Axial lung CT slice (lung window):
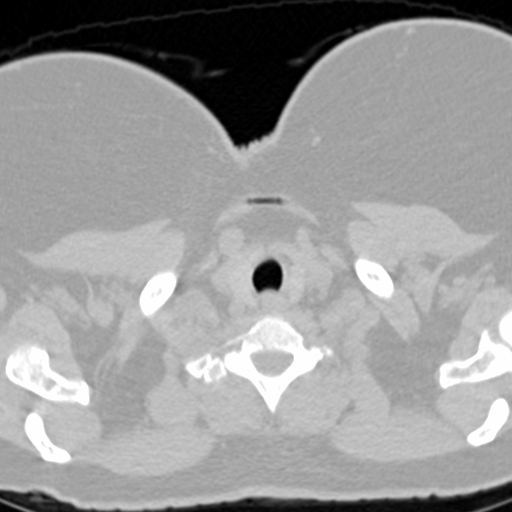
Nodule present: no